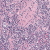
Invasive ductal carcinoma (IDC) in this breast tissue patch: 0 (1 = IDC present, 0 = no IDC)